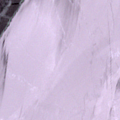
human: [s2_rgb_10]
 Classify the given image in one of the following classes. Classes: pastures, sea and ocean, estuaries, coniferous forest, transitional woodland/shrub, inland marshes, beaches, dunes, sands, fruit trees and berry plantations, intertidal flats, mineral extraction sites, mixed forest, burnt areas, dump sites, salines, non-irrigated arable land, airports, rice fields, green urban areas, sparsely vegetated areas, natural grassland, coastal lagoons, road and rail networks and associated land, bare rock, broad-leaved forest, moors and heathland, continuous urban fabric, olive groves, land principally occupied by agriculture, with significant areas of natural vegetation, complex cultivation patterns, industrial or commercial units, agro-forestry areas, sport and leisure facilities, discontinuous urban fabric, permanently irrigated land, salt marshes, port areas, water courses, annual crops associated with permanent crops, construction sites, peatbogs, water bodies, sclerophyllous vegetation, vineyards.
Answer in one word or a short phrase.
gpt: sea and ocean